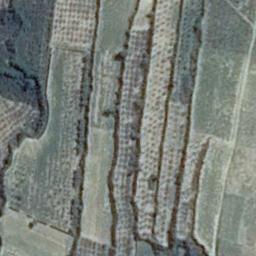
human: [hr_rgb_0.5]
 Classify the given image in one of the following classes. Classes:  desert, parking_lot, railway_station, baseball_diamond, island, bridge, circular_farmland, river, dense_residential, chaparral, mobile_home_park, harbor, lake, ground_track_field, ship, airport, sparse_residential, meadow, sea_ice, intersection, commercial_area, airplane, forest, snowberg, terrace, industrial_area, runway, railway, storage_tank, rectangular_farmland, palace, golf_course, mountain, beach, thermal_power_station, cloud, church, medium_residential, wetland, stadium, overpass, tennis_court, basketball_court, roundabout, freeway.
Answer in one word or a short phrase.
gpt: terrace